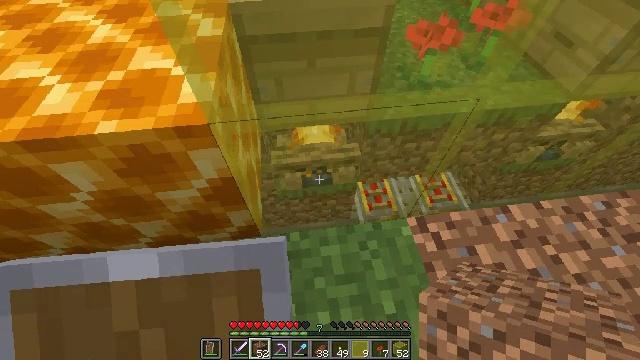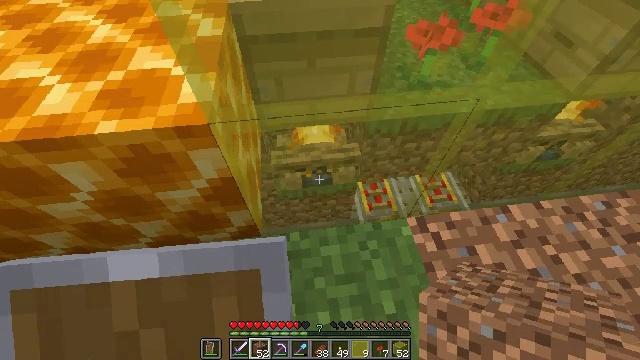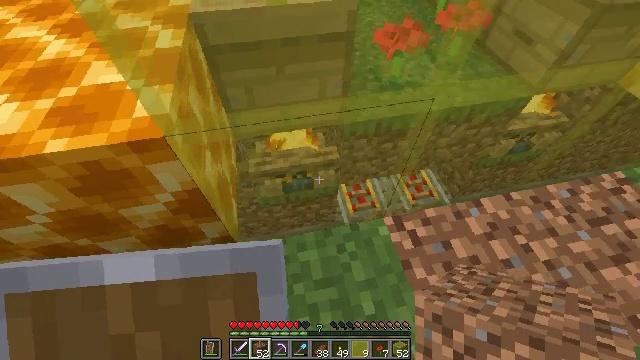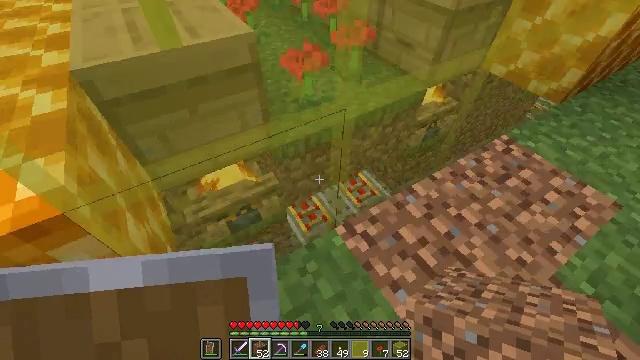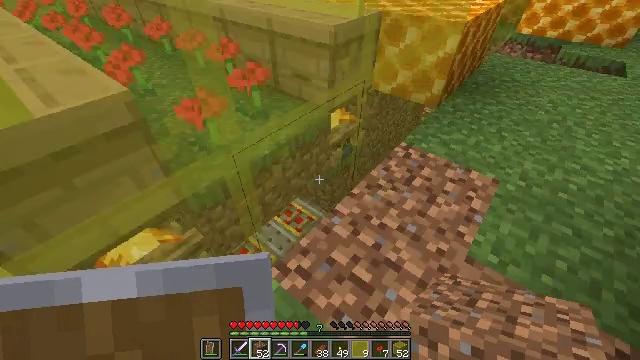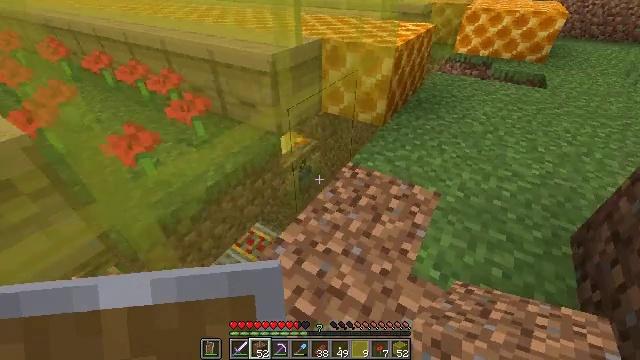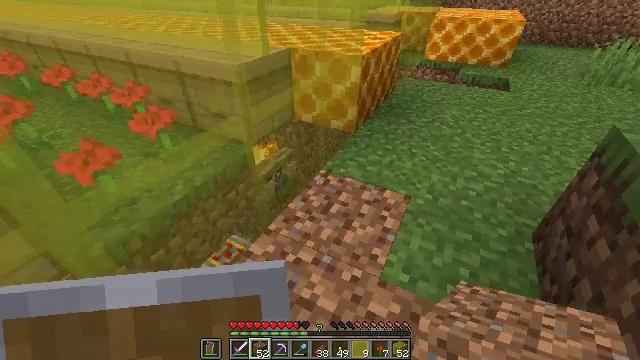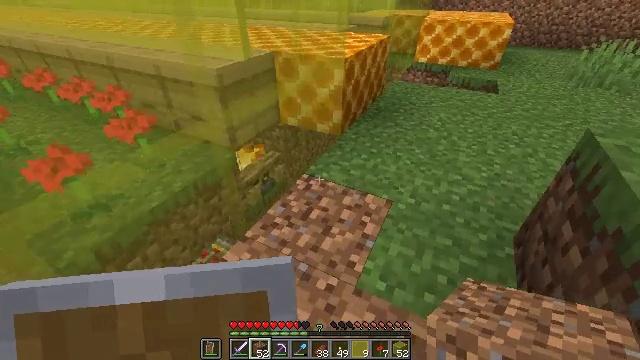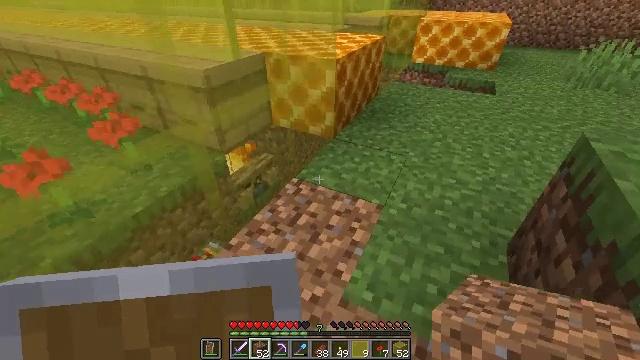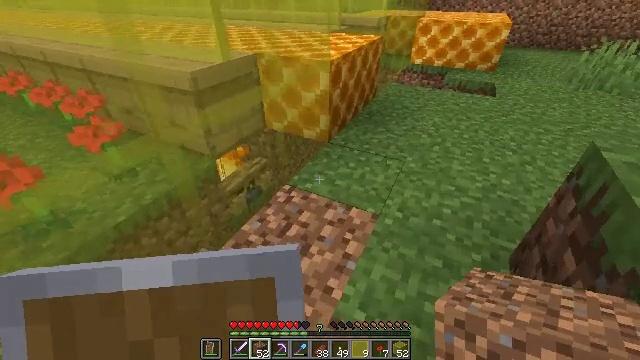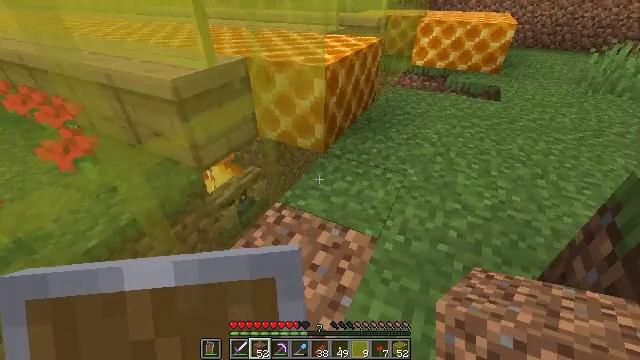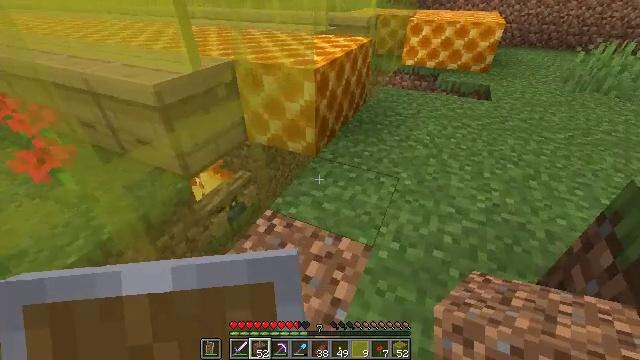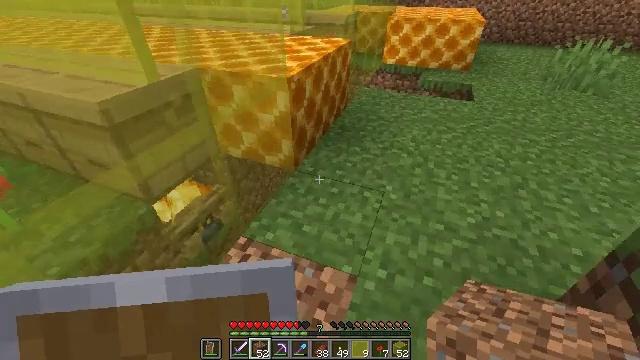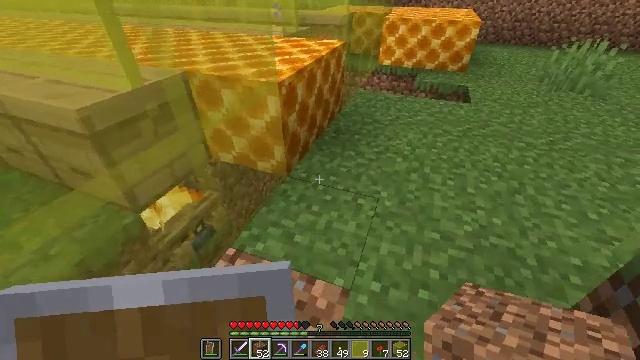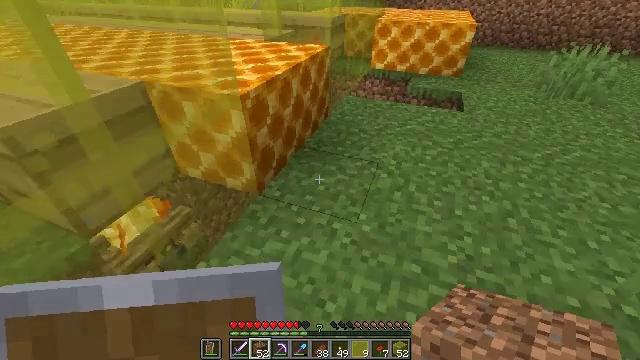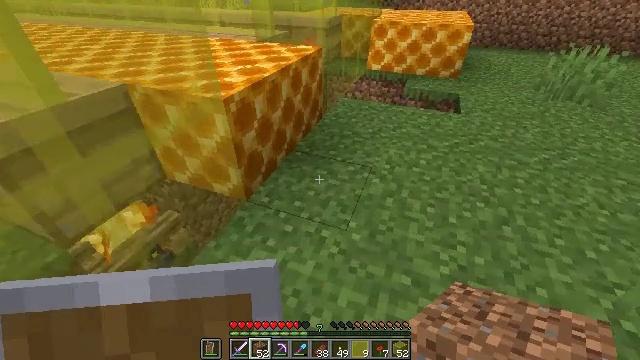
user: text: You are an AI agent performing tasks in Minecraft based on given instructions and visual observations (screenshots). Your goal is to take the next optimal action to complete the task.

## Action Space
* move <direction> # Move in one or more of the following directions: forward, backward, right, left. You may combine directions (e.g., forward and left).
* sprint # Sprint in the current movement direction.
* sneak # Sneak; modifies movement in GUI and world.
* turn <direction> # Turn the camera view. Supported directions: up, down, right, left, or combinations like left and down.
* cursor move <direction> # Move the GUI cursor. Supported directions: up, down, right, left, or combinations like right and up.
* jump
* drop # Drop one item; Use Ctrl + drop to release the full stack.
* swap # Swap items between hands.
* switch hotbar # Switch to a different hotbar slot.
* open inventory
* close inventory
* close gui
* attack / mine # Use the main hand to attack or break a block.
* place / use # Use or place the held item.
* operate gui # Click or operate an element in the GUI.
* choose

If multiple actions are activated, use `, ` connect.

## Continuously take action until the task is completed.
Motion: motion action
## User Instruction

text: Attack the yellow stained glass to gather it.
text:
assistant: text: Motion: no_op
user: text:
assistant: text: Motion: move right, turn right
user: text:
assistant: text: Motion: move right, turn right and up
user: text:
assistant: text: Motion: move right, turn right and up
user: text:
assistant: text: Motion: move right, turn right and up
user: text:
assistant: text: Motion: move right, turn right and up
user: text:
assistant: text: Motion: move forward and move right
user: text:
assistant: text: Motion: move forward
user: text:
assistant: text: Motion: move forward
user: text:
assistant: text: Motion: move forward
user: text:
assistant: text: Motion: move forward, turn right
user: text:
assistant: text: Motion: move forward and move right, turn right
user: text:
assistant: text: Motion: move forward and move right
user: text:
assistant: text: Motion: move forward and move right
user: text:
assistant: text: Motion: move forward and move right
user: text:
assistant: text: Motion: move forward
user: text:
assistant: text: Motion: move forward
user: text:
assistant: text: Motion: move forward
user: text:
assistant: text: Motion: move forward and move right
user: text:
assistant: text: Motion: move forward and move right, turn down
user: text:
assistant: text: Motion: move forward and move right, turn left and down
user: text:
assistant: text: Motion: move forward and move right, turn left and down
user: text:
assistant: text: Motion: move forward and move right, turn left and down
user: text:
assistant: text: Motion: move forward and move right, turn down
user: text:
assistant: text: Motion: move forward and move right, turn left and down
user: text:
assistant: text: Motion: move forward and move right, turn left and down
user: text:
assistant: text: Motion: move forward and move right, turn left and down
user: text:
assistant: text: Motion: move forward and move right, turn left and down
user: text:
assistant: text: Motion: move forward and move right, turn left and down
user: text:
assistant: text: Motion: move forward and move right, turn left and down